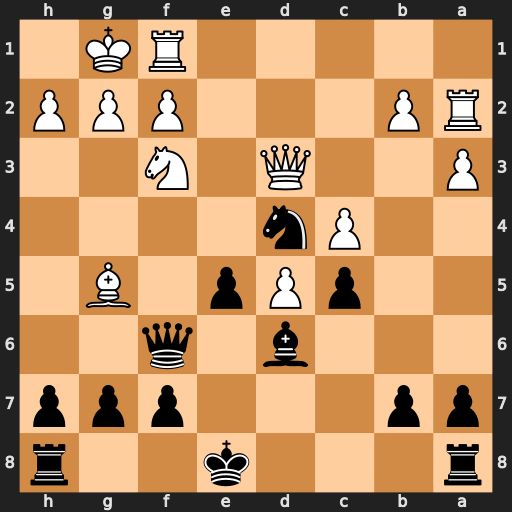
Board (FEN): r3k2r/pp3ppp/3b1q2/2pPp1B1/2Pn4/P2Q1N2/RP3PPP/5RK1
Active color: b
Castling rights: kq
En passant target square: -
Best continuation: Nxf3+ Qxf3 Qxg5